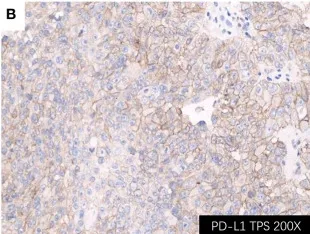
PD-L1 TPS of 95%. BM, brain metastasis; PD-L1, programmed cell death ligand 1; CPS, Combined Proportion Score; TPS, Tumor Proportion Score.
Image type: pathology (immunostaining)